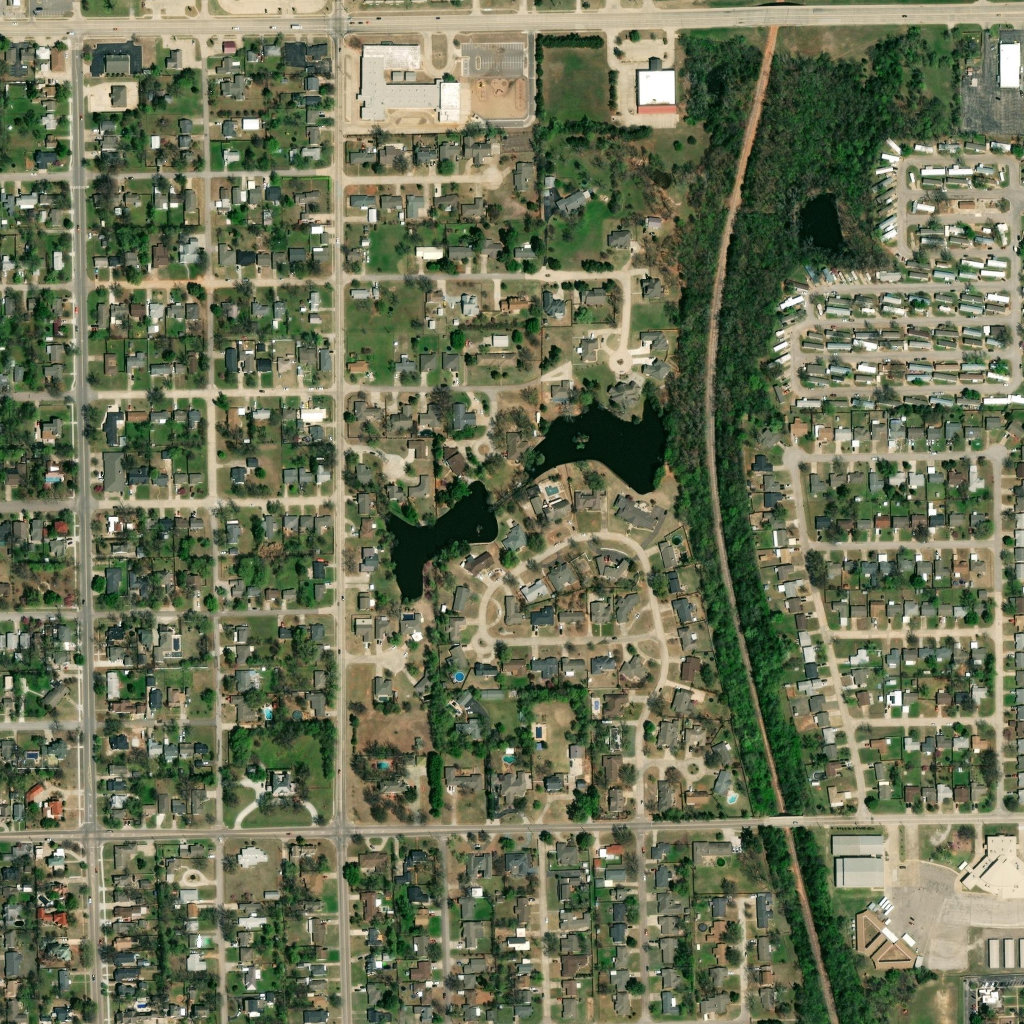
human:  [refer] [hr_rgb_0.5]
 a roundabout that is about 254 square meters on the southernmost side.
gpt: <box>[[66, 73, 68, 76, 0]]</box>